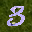
Label: 3